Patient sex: F
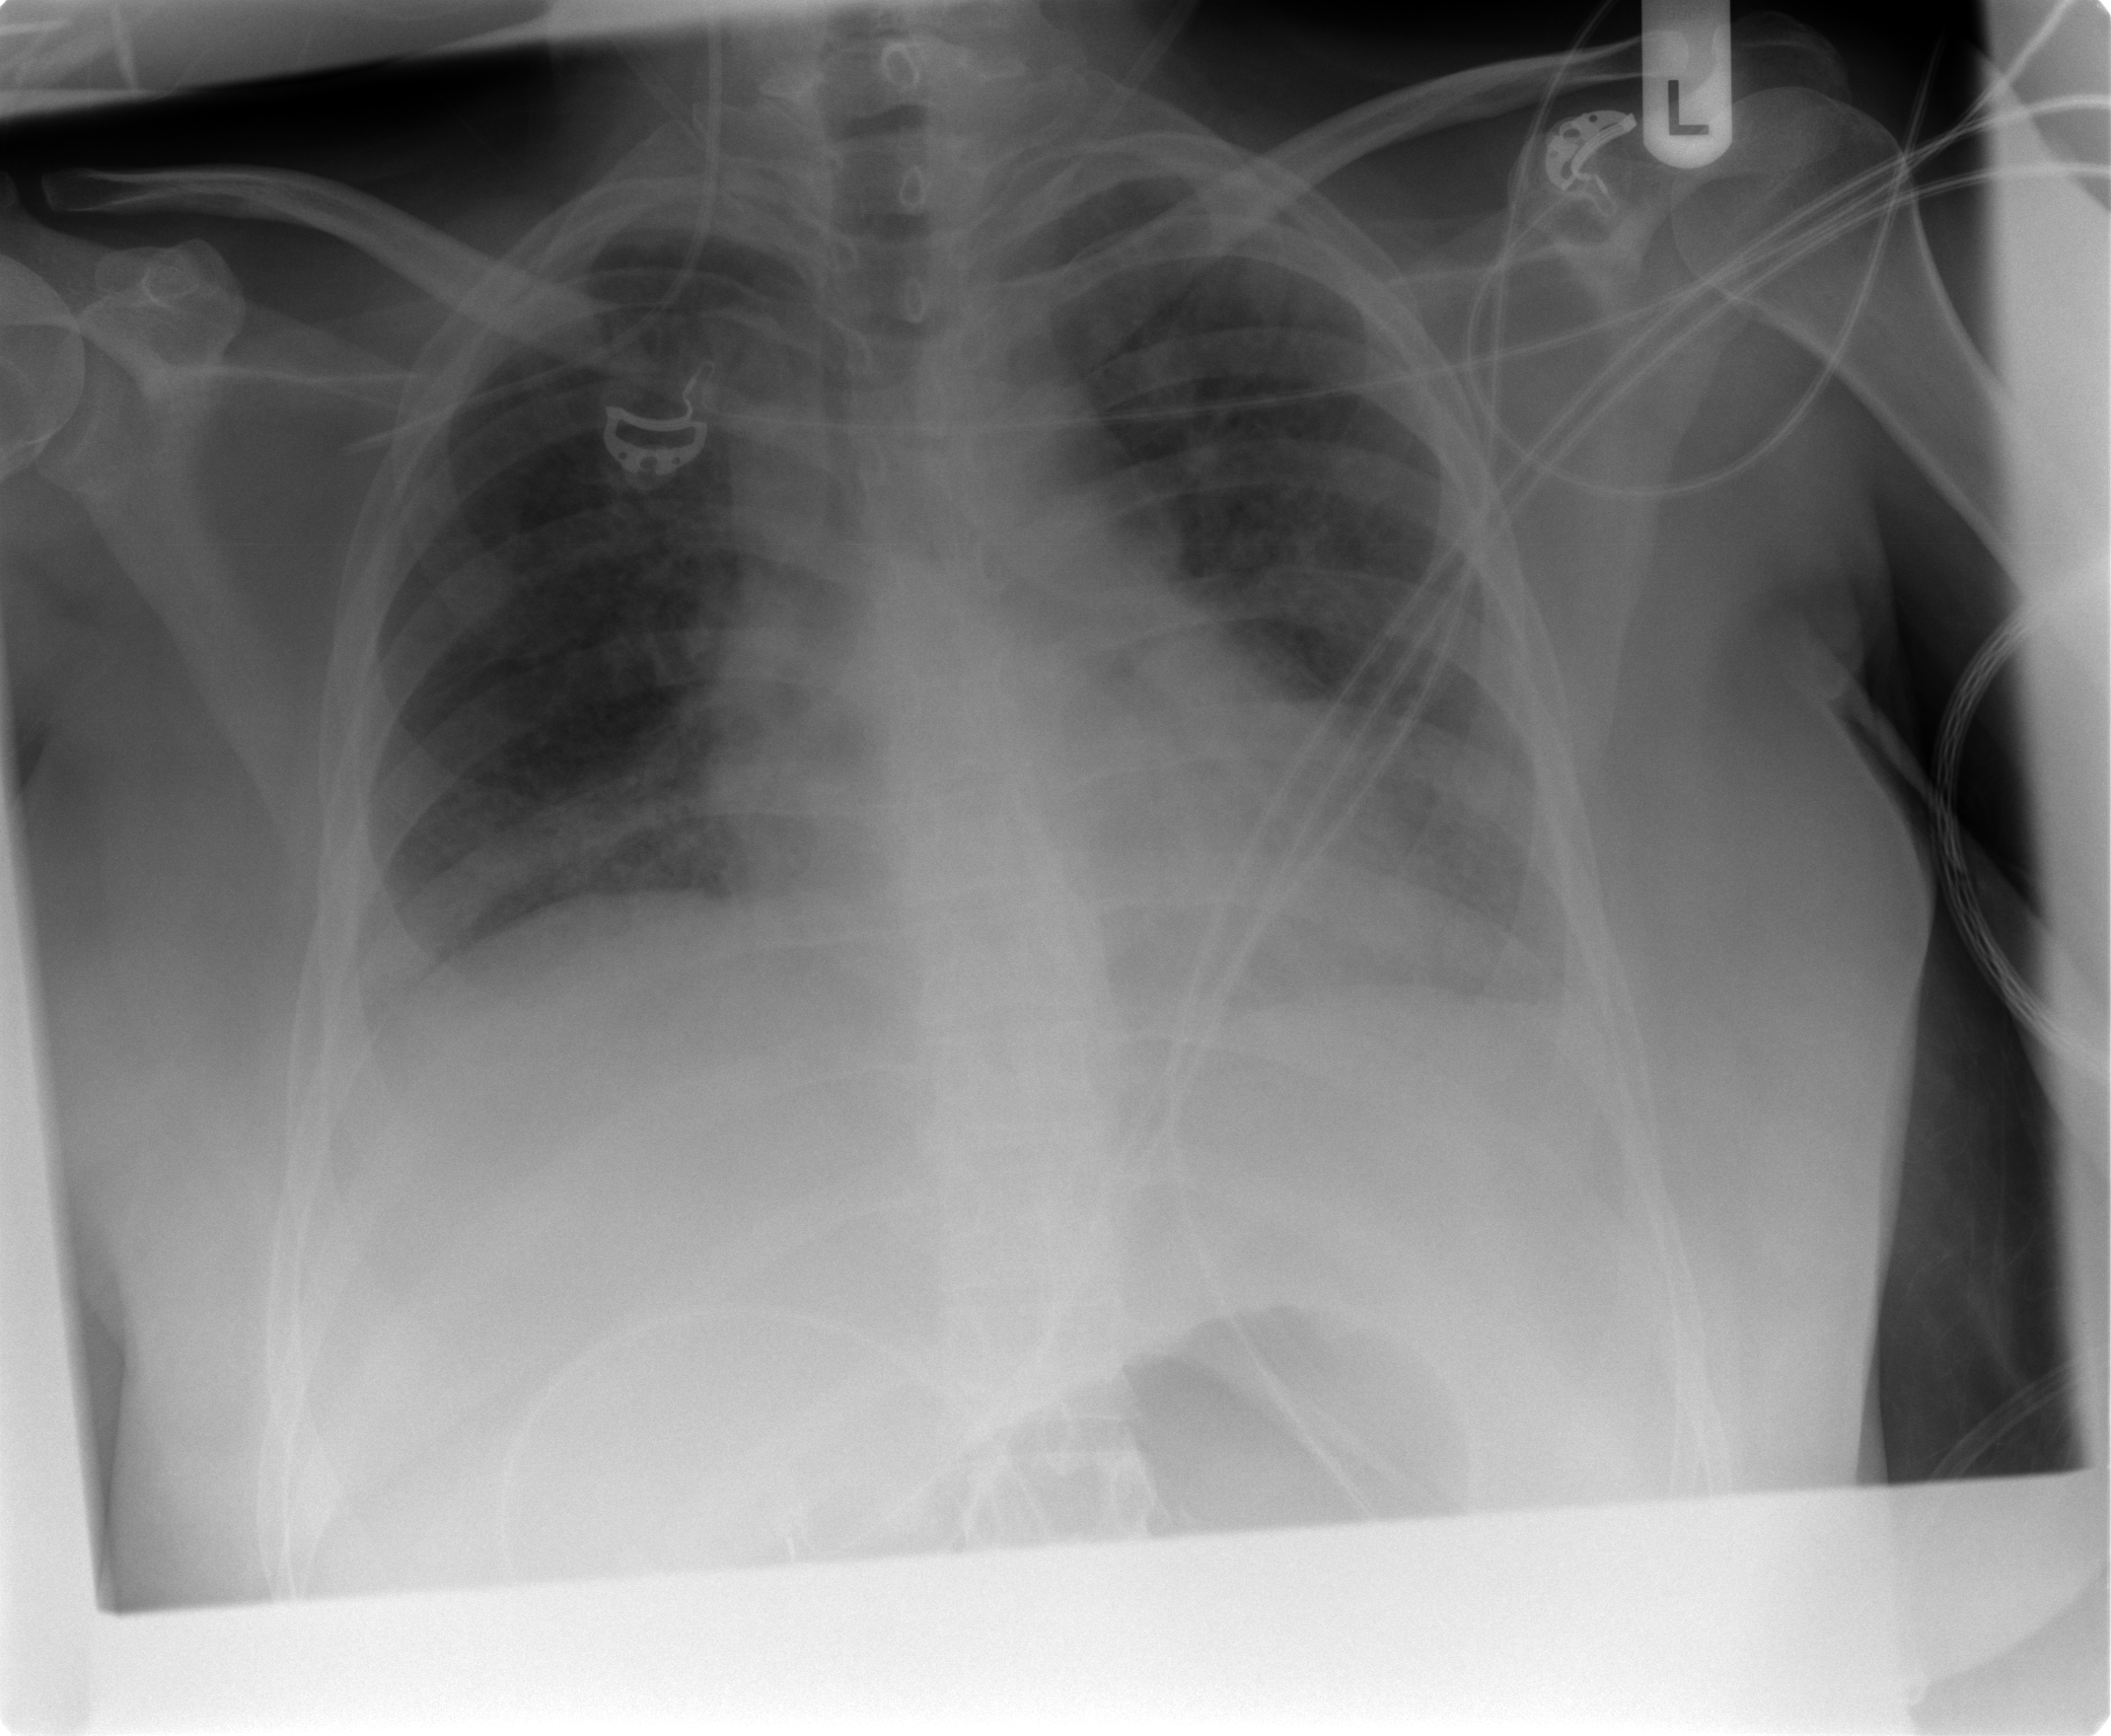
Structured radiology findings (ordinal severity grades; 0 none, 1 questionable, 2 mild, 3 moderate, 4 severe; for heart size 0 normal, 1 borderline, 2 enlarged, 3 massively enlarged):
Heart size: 1
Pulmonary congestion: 0
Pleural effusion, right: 0
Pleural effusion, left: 1
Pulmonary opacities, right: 0
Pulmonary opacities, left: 0
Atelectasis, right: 1
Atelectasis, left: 2